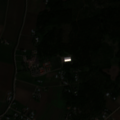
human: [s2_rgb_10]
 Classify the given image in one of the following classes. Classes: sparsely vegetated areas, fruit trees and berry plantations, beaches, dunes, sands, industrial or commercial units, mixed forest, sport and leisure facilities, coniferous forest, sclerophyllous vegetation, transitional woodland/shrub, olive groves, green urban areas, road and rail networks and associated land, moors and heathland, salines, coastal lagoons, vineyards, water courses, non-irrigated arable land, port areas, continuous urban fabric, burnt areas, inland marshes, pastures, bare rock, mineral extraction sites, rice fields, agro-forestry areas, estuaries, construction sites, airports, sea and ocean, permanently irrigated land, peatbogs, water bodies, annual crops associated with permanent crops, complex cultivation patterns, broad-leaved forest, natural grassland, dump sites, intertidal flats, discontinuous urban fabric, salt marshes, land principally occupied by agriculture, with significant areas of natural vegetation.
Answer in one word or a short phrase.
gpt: discontinuous urban fabric, non-irrigated arable land, land principally occupied by agriculture, with significant areas of natural vegetation, coniferous forest, mixed forest